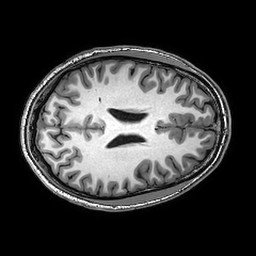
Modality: T1w
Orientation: axial
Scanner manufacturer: philips
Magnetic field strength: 3 T
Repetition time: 0.0084 s
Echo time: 0.00389 s